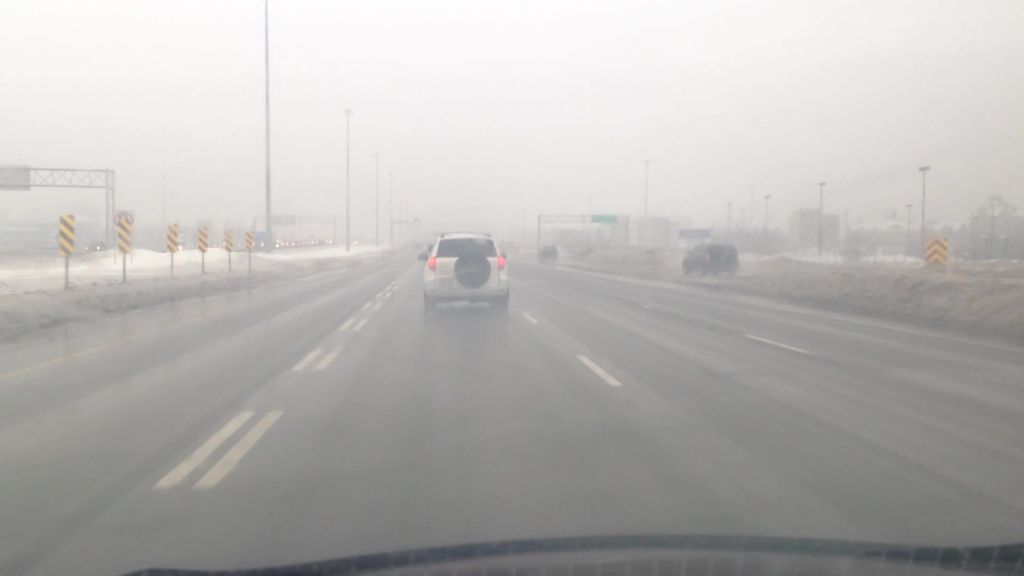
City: montreal